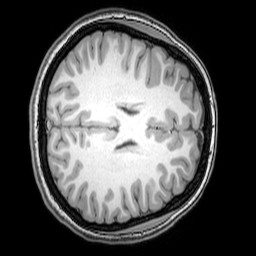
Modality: T1w
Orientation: axial
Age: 20
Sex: female
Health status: healthy
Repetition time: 0.081 s
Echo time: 0.037 s